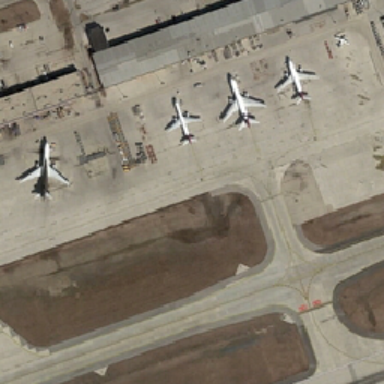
The three white planes were crowded and turned to the gray room .